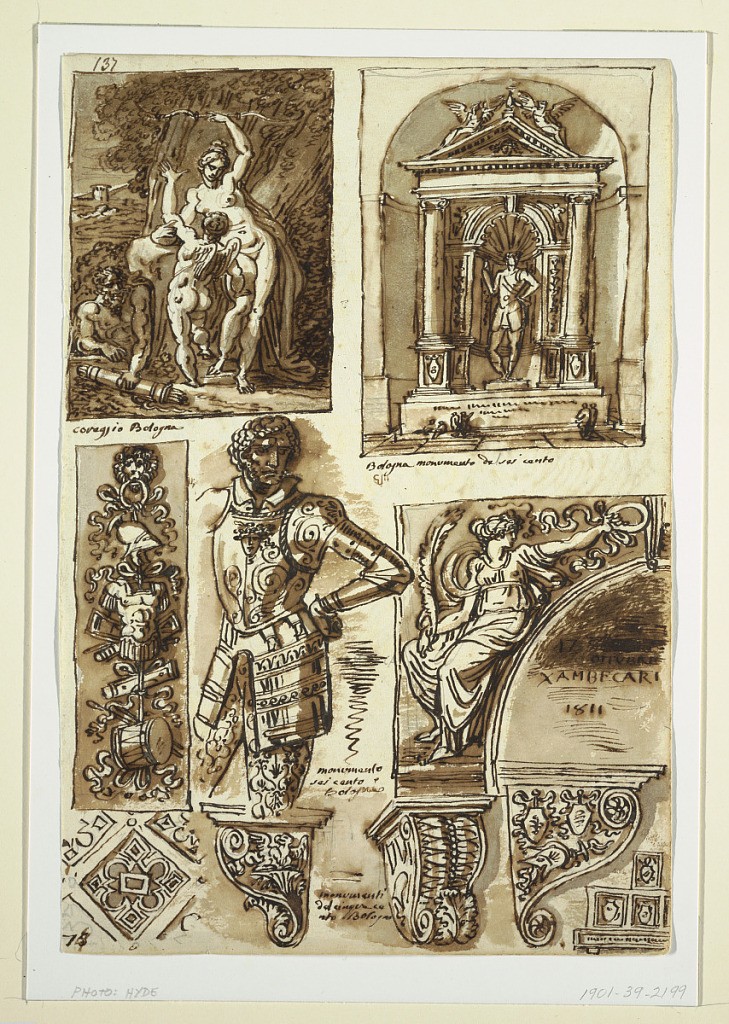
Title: Sheets of Studies after Bolognese Monuments
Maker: Felice Giani, Italian, 1758–1823
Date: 1811–14
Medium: Pen and brown ink, brush and brown wash, black chalk on paper
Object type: Drawing
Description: Sheet of studies of sculptures and architectural fragments.  It shows ten fragments of monuments, various in type, some architectural and some decorative.  At top row, to the left, a panel depicting a satyr watching as Venus lifts the bow of Cupid.  It is inscribed: coreggio Bologna.  On the right hand side is a niche with a statue of a man in armor.  Inscribed: Bologna monumento del sei cento.  At the middle portion, first to the left is a decorative panel, oriented vertically, with military details/trophy (helmet, armor, drum).  Next to it, to the right, is a statue of a man in armor, lower parts of the legs missing.  Inscription to the right of the statue: mounumento / sei cento / Bolognese.  Next to the statue, to the right, is a fragment of a spandrel with a relief of a female figure (Genius).  Inscribed within the arched opening: 17 OTTVBRE / XAMBECARI / 1811.  The bottom row consists of five small-scale architectural details.

Verso: study of the muscles of a man's legs with reference numbers and notations in pen and brown ink